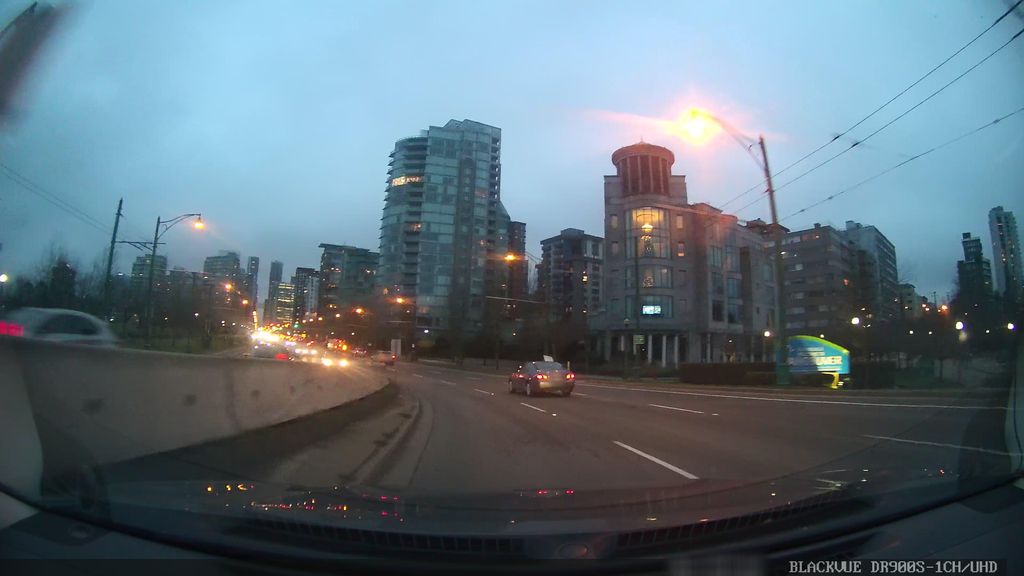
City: vancouver